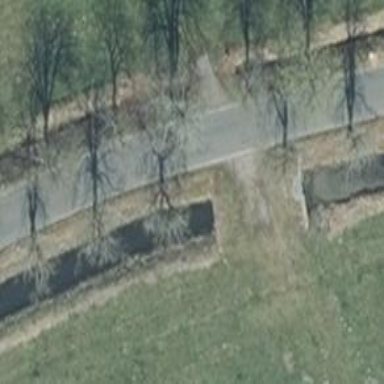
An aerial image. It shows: Avenue lined with broadleaved deciduous trees.